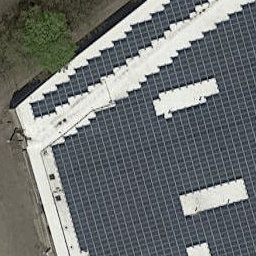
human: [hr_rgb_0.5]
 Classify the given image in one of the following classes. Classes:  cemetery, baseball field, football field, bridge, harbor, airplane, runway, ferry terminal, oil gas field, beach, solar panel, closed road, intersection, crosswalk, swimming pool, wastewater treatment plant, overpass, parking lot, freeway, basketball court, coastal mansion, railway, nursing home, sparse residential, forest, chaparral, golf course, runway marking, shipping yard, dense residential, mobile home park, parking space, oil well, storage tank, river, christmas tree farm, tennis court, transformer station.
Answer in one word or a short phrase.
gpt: solar panel